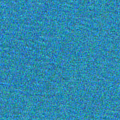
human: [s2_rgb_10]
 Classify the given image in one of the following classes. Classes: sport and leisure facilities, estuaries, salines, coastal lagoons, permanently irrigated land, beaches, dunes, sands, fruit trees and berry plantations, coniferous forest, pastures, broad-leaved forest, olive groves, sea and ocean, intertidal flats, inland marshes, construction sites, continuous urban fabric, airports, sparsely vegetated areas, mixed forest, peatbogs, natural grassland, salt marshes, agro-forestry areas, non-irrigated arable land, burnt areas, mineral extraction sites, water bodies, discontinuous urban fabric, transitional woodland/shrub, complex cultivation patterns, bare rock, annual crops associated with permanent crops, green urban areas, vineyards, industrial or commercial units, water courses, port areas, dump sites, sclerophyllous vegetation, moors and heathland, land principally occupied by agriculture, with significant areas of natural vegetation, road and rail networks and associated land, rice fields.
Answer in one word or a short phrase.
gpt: sea and ocean